Interaction volume radius: 10 \u00c5
Interaction volume height: 35 \u00c5
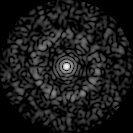
Disorder parameter: 0.8279